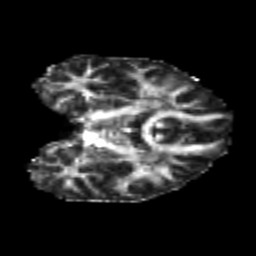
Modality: FA
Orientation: coronal
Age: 25
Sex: female
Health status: healthy
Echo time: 0.074 s